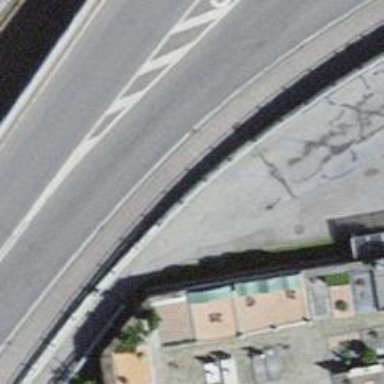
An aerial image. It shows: Retaining wall.